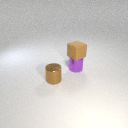
small brown metal cylinder in front of small purple metal cylinder